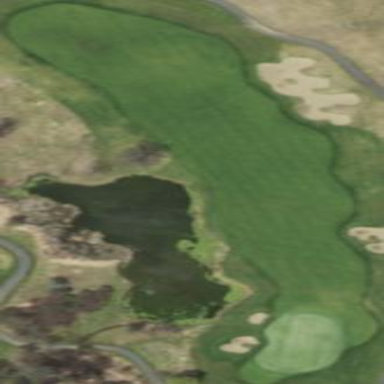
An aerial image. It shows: Grassy area designated as golf fairway.